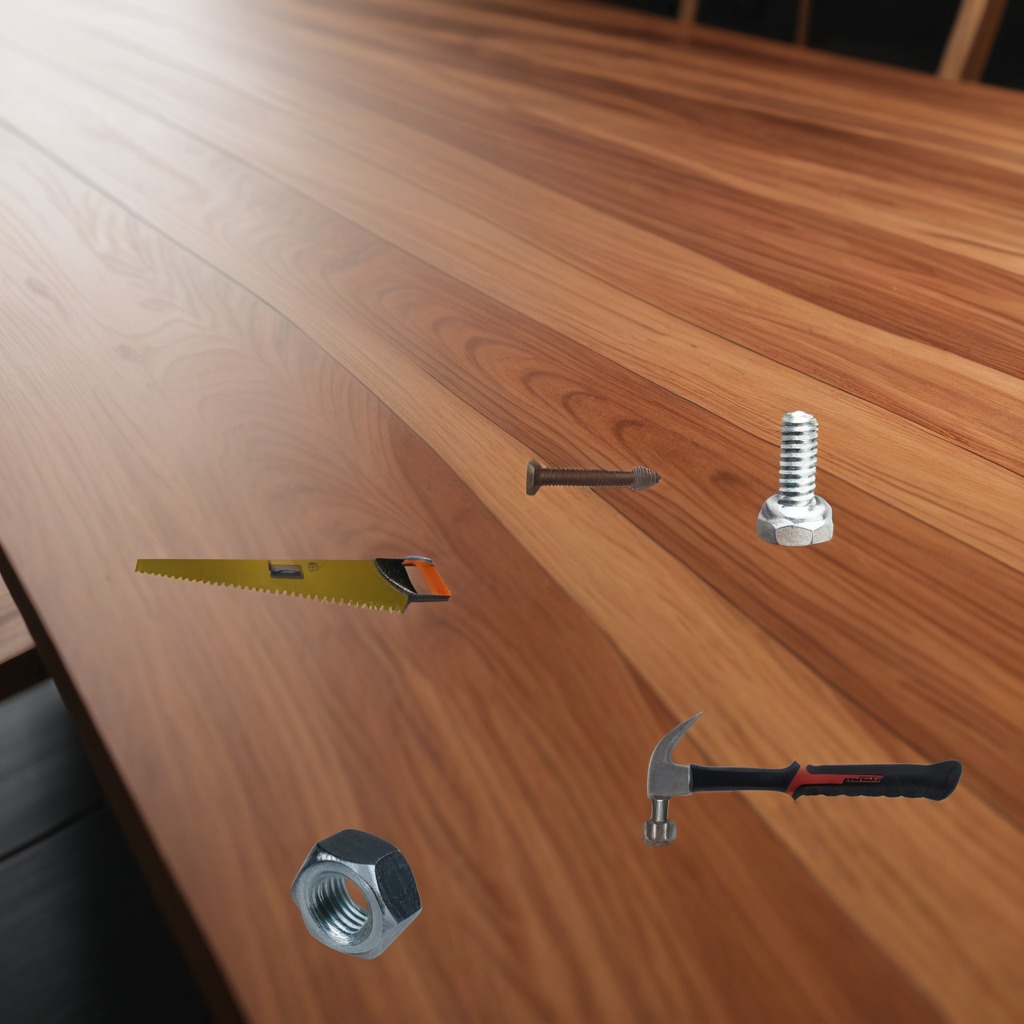
A metal machine screw, an iron nail, a hammer, a handheld metal saw, and a metal nut are lying on the wooden table.